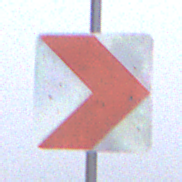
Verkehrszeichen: RichtungstafelnInKurvenKleinLinks
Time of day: MorningAfternoon
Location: Outdoor (RoadRail)
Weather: Overcast
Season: NotSpecified
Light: Natural